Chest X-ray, AP view. Patient: 46 years old, sex M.
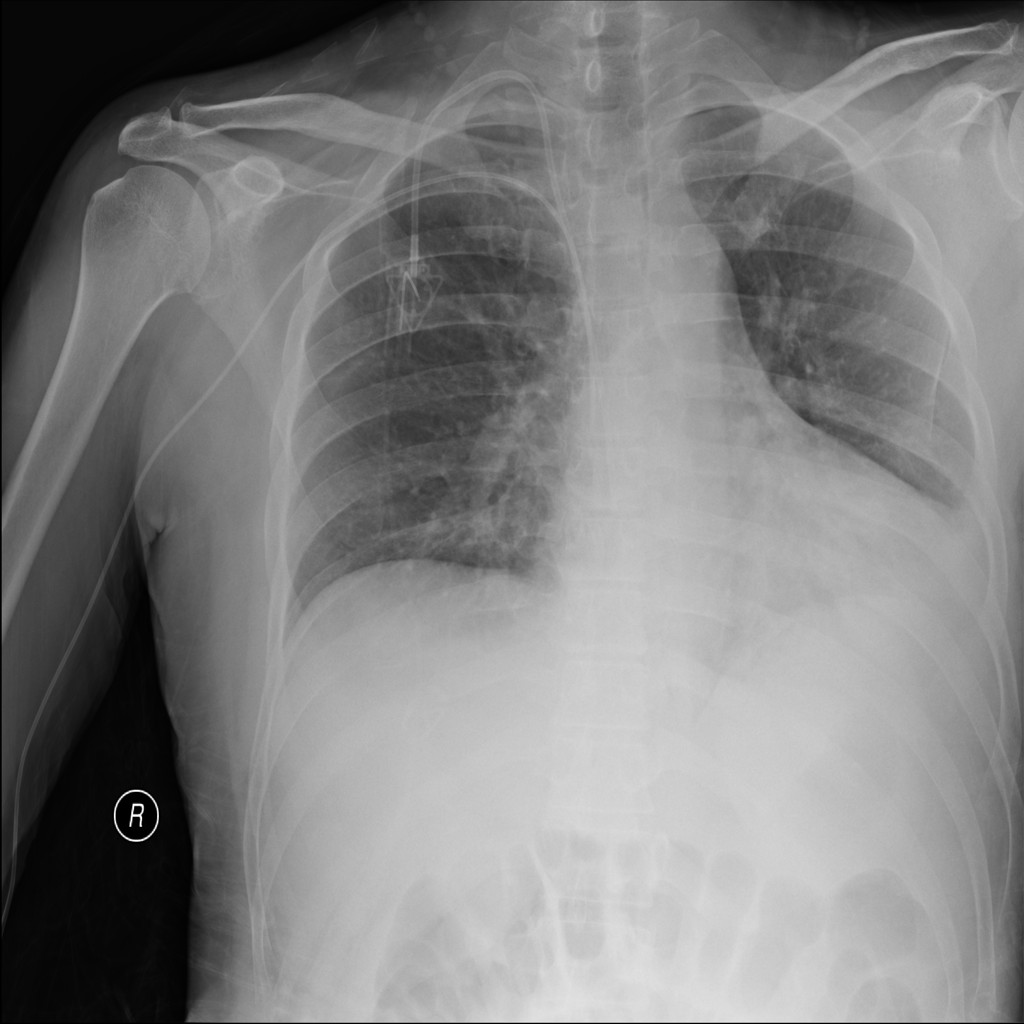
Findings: No Finding